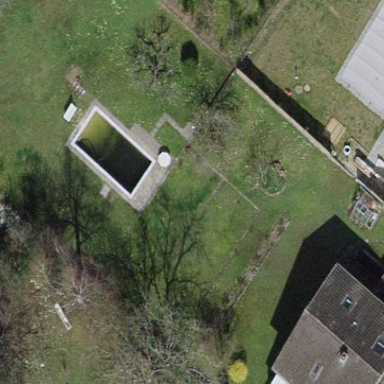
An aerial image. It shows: Garden surrounded by fence.